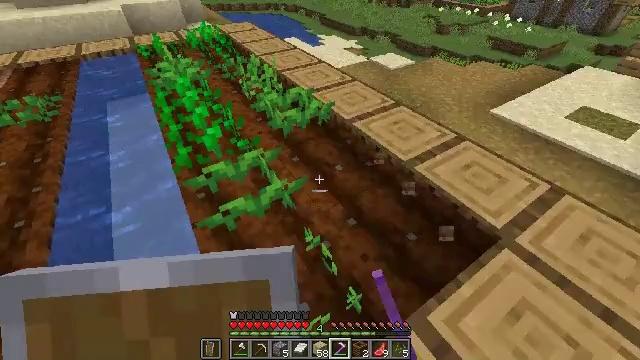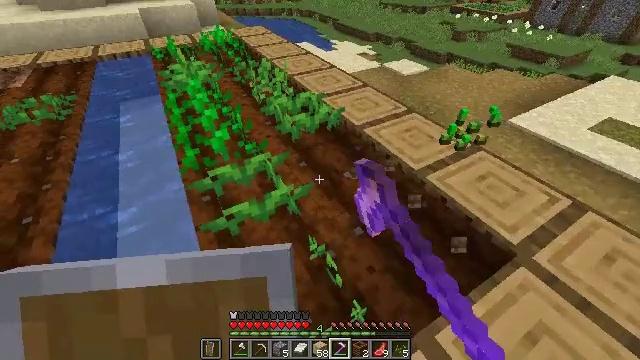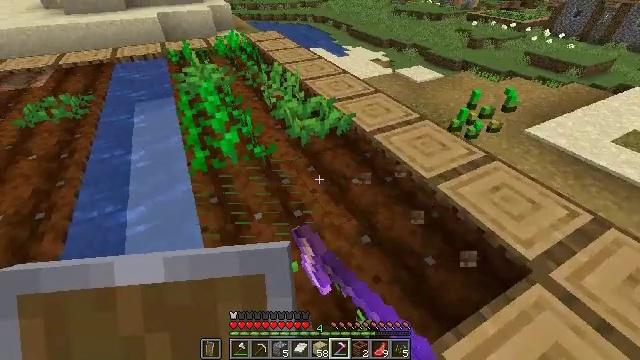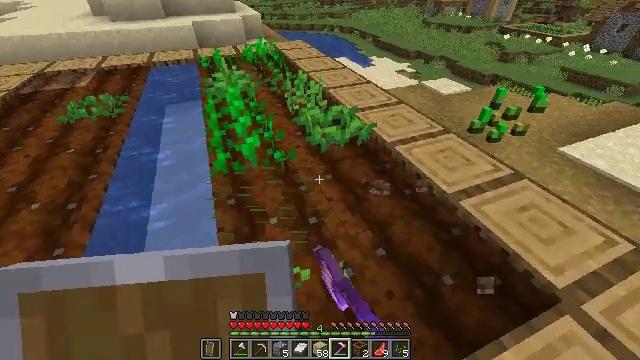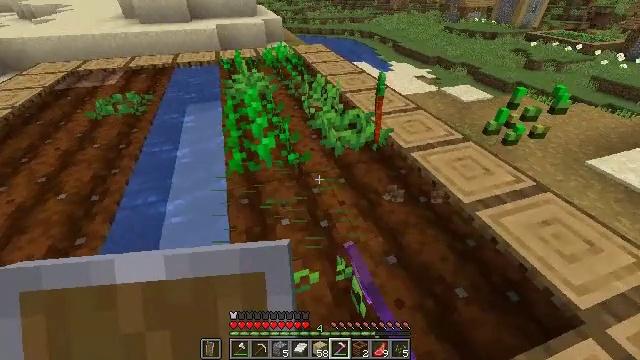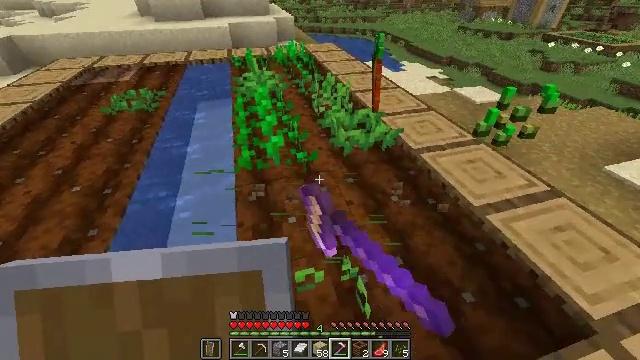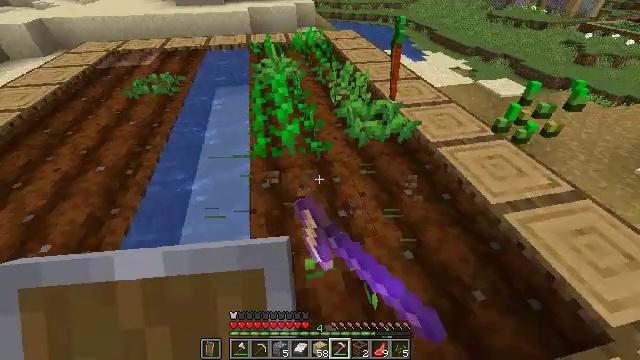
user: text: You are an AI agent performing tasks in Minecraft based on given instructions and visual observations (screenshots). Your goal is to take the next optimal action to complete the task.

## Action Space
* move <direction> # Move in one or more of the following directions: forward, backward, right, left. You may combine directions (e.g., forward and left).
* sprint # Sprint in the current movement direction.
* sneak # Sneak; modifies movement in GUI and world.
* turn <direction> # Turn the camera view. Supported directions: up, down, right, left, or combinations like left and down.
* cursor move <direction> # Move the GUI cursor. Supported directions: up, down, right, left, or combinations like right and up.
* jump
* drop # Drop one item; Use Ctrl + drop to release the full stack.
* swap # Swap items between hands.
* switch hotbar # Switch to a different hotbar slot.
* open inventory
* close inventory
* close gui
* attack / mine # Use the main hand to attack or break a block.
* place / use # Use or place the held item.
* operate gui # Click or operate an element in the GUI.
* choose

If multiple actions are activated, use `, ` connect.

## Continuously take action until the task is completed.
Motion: motion action
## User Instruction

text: Gather carrots from the field.
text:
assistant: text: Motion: turn left and up, attack / mine
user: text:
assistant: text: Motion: turn left and up, attack / mine
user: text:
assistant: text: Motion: turn left and up, attack / mine
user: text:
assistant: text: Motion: turn left, attack / mine
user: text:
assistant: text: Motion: turn left, attack / mine
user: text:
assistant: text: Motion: turn left and down, attack / mine
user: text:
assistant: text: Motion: attack / mine